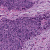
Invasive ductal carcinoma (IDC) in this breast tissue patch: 1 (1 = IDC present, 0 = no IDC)